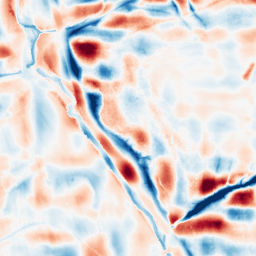
Category: wavelet
Decomposition family: wavelet_dwt
Decomposition parameters: wavelet: db4
level: 5
Upsampling method: bspline
Upsampling parameters: scale: 8
Upsampling scale: 8